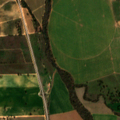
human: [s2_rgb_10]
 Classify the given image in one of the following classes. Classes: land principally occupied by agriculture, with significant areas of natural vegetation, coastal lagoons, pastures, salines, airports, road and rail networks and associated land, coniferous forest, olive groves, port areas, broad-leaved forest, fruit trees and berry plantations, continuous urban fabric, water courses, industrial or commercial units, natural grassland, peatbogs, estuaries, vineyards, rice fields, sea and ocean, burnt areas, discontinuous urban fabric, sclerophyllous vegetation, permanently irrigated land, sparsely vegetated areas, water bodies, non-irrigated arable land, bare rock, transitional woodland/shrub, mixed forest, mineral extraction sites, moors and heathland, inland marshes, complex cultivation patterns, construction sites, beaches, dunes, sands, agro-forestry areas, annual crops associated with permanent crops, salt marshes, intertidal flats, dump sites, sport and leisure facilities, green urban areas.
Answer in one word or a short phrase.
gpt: non-irrigated arable land, permanently irrigated land, rice fields, olive groves, pastures